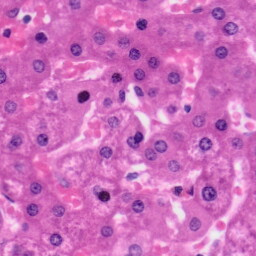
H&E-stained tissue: Liver